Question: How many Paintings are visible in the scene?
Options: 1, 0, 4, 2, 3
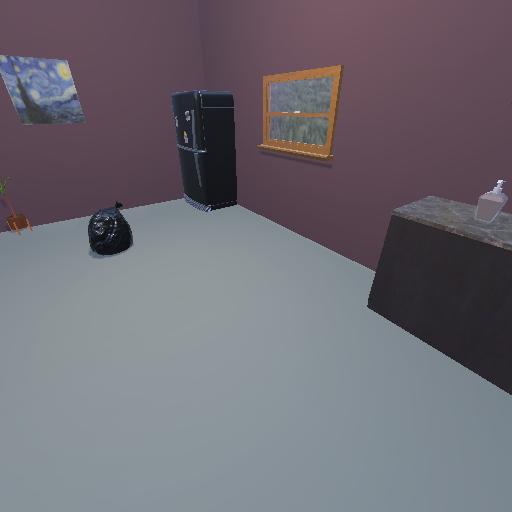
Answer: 1